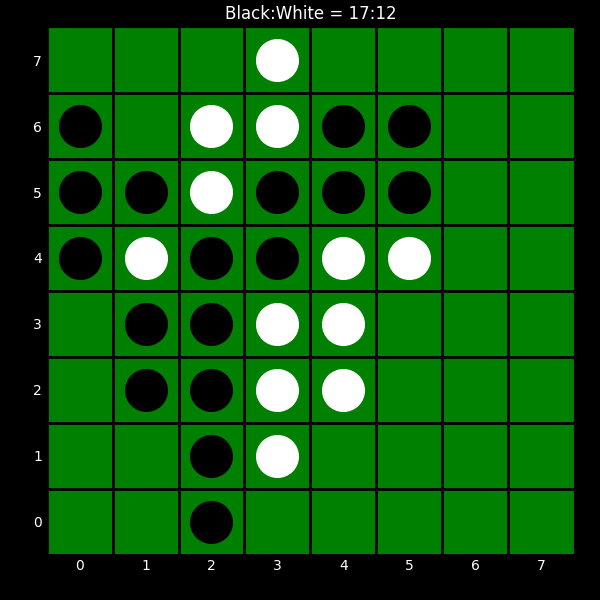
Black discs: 17
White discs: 12